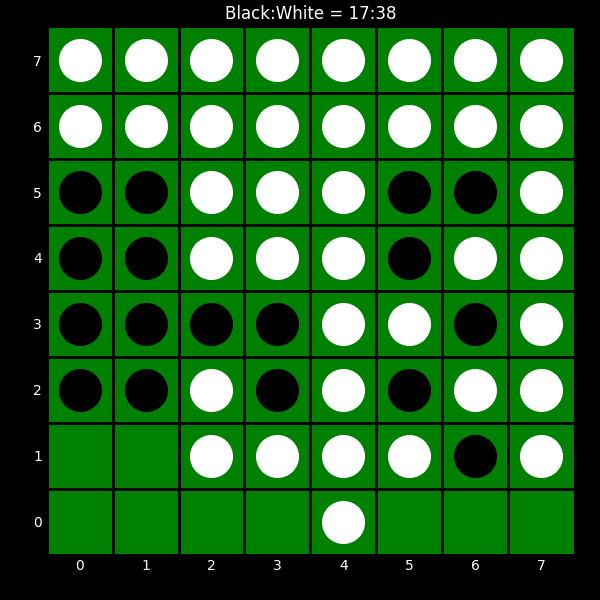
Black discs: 17
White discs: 38